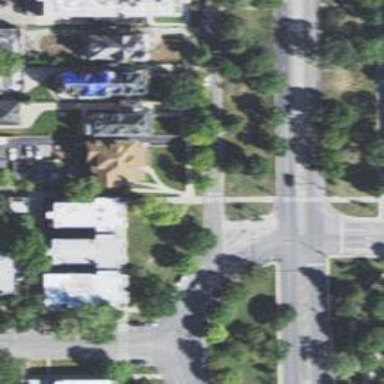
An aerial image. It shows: Footway located on traffic island.